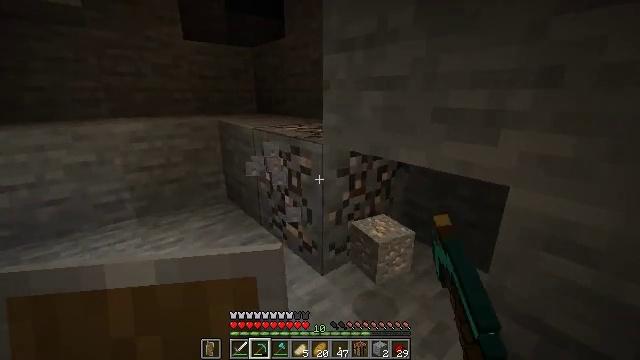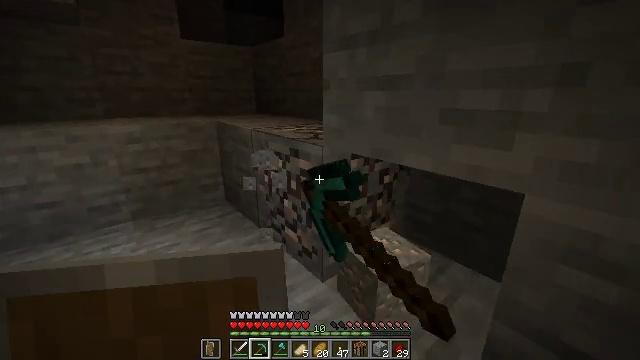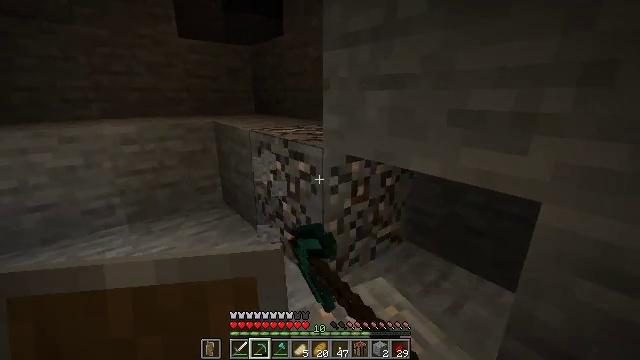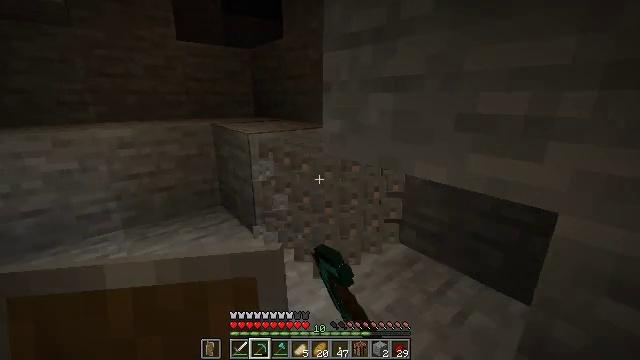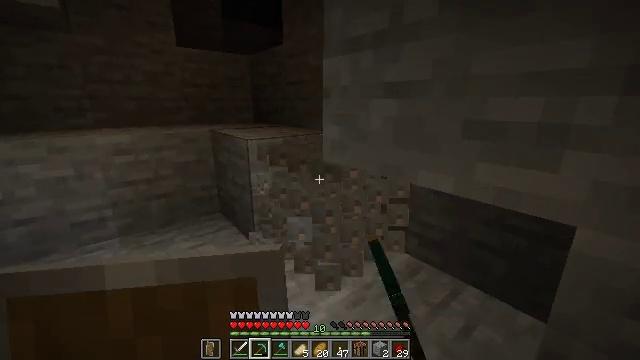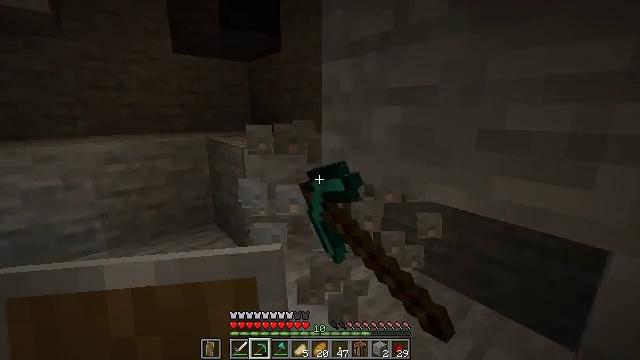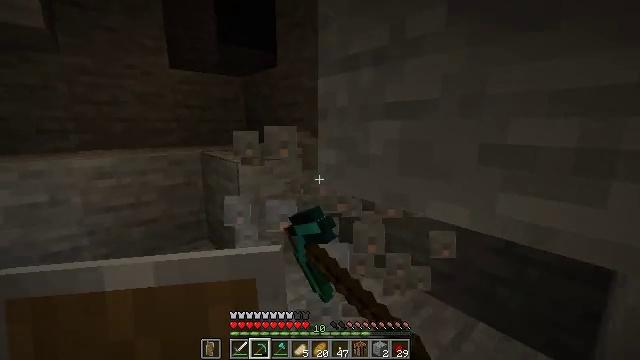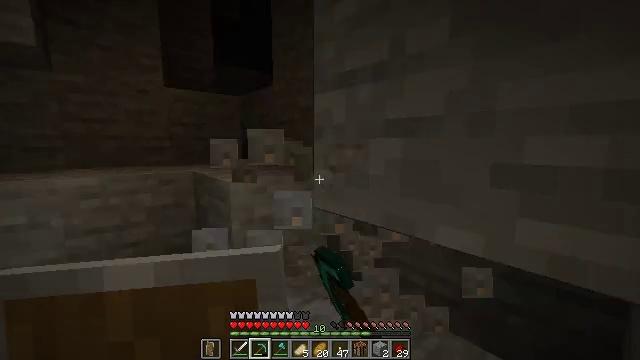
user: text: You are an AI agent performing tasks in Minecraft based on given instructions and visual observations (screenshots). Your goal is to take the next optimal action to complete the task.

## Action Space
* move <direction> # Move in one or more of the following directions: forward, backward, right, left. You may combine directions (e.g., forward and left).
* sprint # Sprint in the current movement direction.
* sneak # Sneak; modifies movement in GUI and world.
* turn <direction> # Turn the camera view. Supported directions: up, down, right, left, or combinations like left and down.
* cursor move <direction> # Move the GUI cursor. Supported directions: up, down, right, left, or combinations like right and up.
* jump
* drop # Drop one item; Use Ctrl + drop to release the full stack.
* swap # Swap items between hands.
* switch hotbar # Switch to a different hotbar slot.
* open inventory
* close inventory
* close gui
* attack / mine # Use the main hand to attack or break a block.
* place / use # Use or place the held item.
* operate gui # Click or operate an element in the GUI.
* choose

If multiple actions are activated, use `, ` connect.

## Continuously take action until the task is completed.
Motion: motion action
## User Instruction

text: Dig through stone to find iron ore.
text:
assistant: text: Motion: move forward, sneak, attack / mine
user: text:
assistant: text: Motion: move forward, sneak, attack / mine
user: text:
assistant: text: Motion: move forward, sneak, attack / mine
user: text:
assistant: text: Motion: move forward, sneak, turn up, attack / mine
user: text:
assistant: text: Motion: move forward, sneak, turn up, attack / mine
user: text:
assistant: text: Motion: move forward, sneak, turn up, attack / mine
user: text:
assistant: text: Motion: move forward, sneak, turn up, attack / mine
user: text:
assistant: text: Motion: sneak, attack / mine